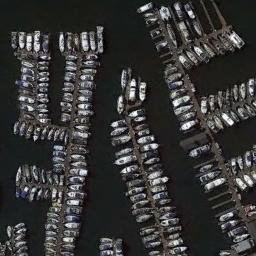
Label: harbor